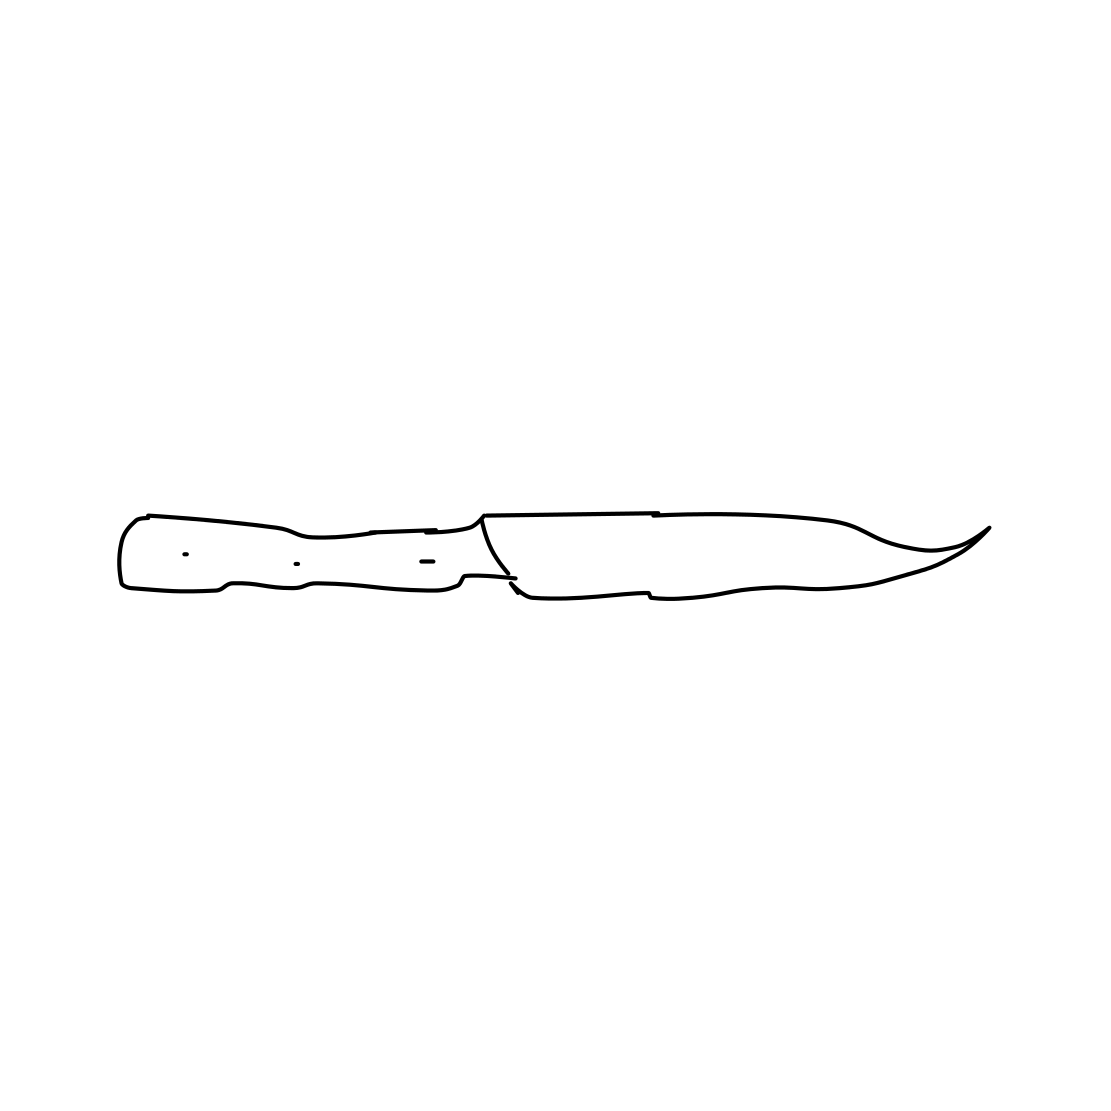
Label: knife